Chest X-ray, PA view. Patient: 65 years old, sex F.
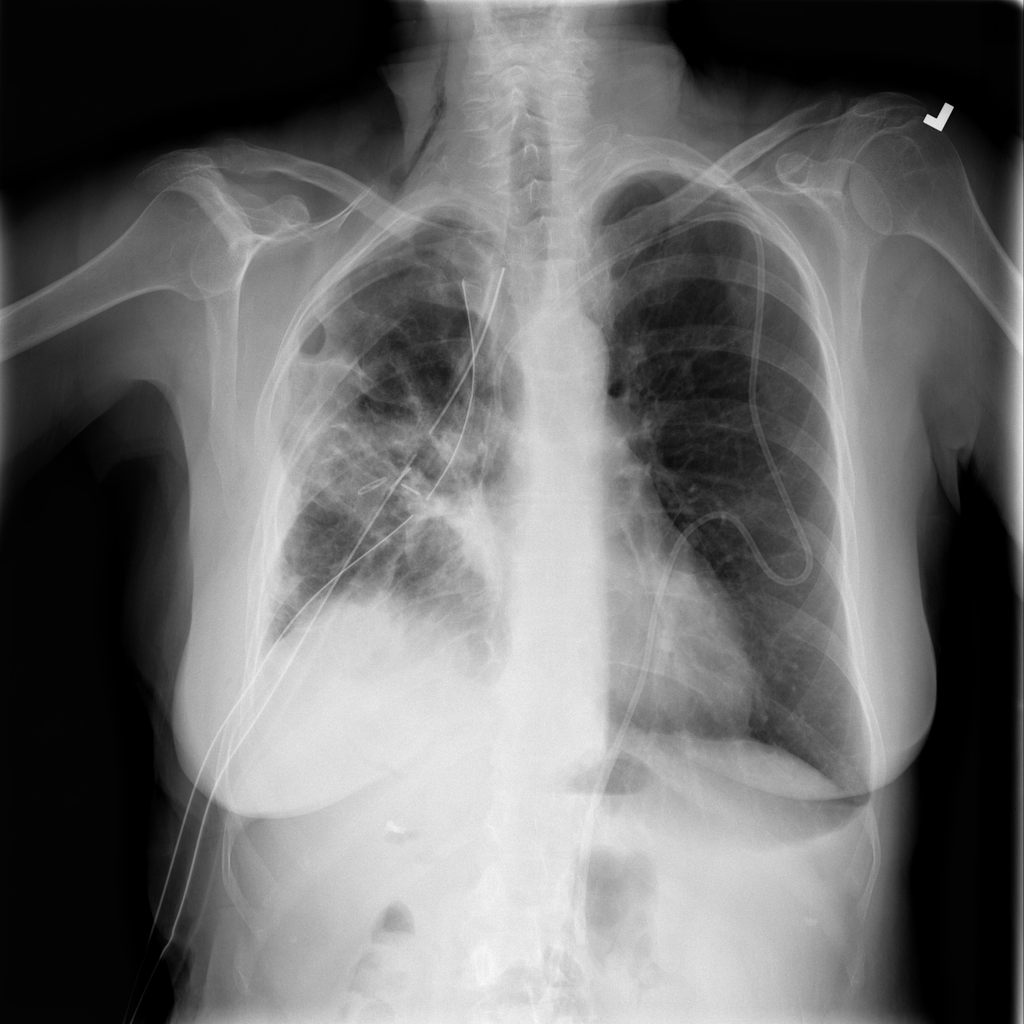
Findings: Emphysema, Fibrosis, Infiltration, Pneumothorax